Question: I use bootstrap in my website, i create a new dropdown button and I added in the header, my problem is when I click on dropdown that menu is appear under the others elements, I will add here an image to see what is the problem , I think the problem is z-index:
here is my html code:
'''
<div class="page">
<div class="header-container">
<div class="container">
<div class="row">
<div class="header">
<div class="col-md-4 col-md-offset-0">
<div class="dropdown">
</div>
</div>
</div>
</div>
</div>
</div>
</div>
'''
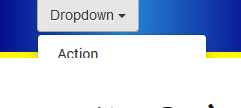
Answer: The problem is with the wrapper. It has a property 'overflow: hidden' which hides anything that is outside its area. Remove this and it will work. Not a 'z-index' problem.
'''
.wrapper {
overflow: hidden; // Remove
width: 100%;
}
'''